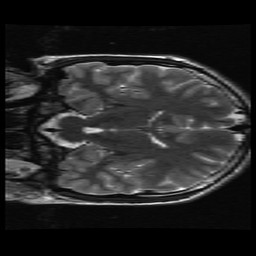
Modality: T2w
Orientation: coronal
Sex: male
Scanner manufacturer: ge
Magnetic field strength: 3 T
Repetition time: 5 s
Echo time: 0.1015 s